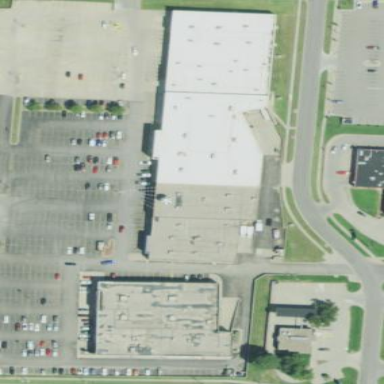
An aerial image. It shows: Retail area.